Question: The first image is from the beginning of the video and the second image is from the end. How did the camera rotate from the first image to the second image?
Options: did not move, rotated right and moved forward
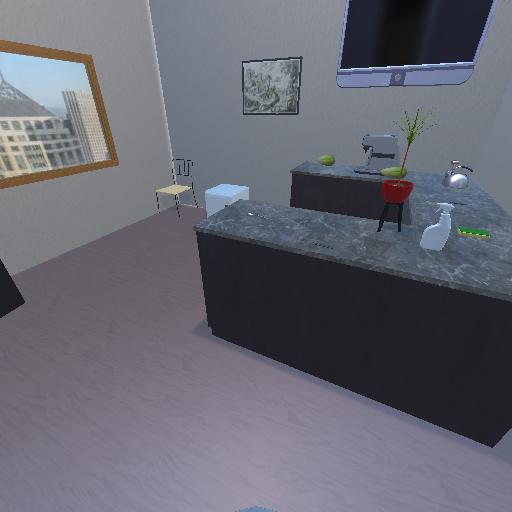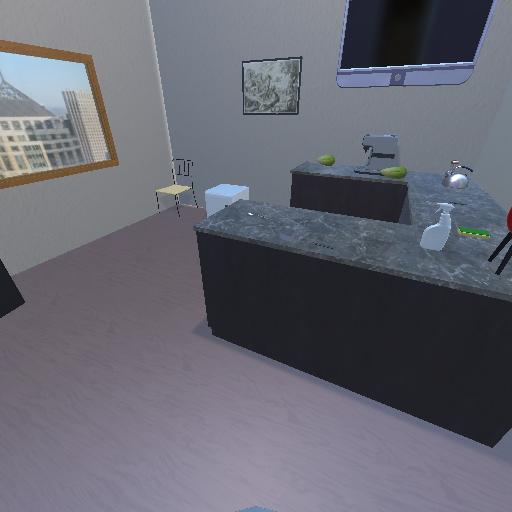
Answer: did not move